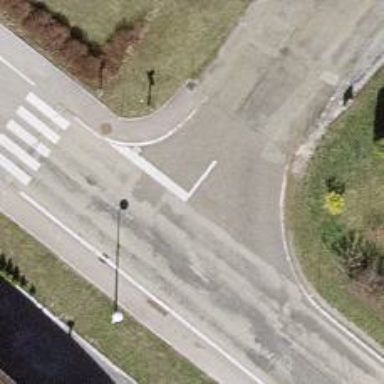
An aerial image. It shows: Road with stop sign.